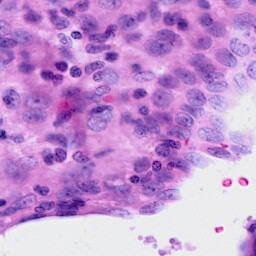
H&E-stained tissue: Ovarian